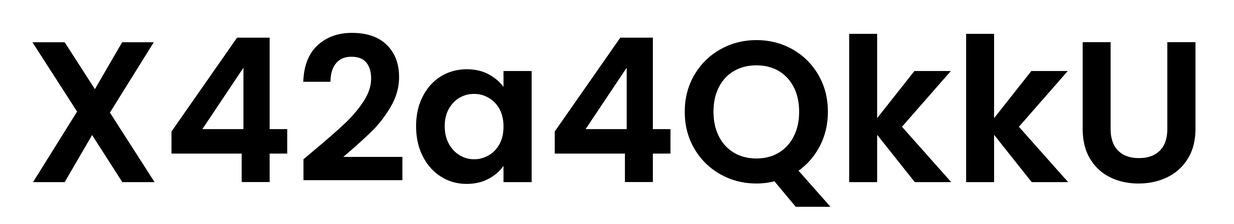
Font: Poppins-SemiBold